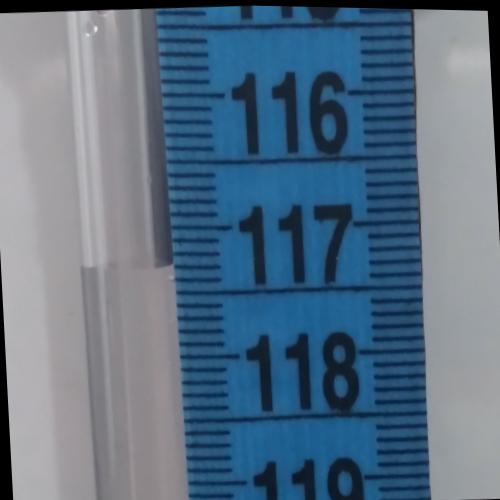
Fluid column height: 117.3 cm